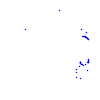
Particle: proton